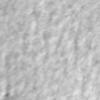
Label: no_change